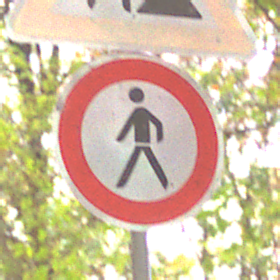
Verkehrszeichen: VerbotFussgaenger
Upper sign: Arbeitsstelle
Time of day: Midday
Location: Outdoor (Nature)
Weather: Overcast
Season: NotSpecified
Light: Natural